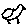
Label: bird